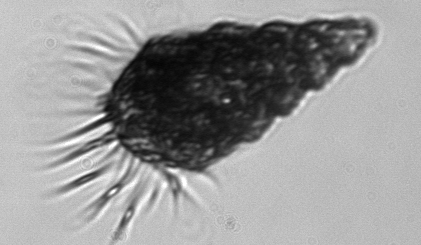
Label: Laboea_strobila